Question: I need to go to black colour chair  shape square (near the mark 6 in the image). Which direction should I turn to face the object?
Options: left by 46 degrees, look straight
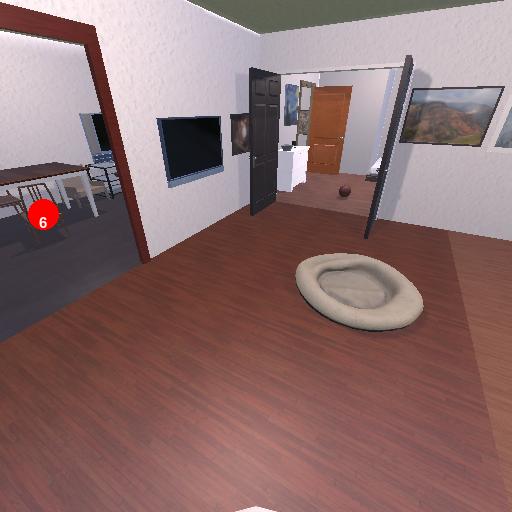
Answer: left by 46 degrees